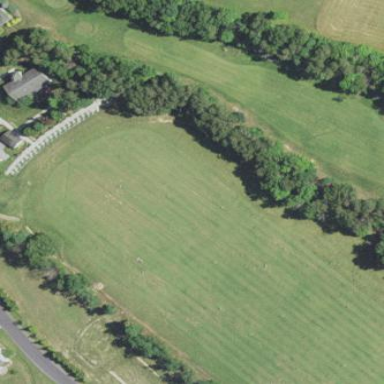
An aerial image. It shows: Grassy area used as driving range for golf.